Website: bh-photo
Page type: gifting
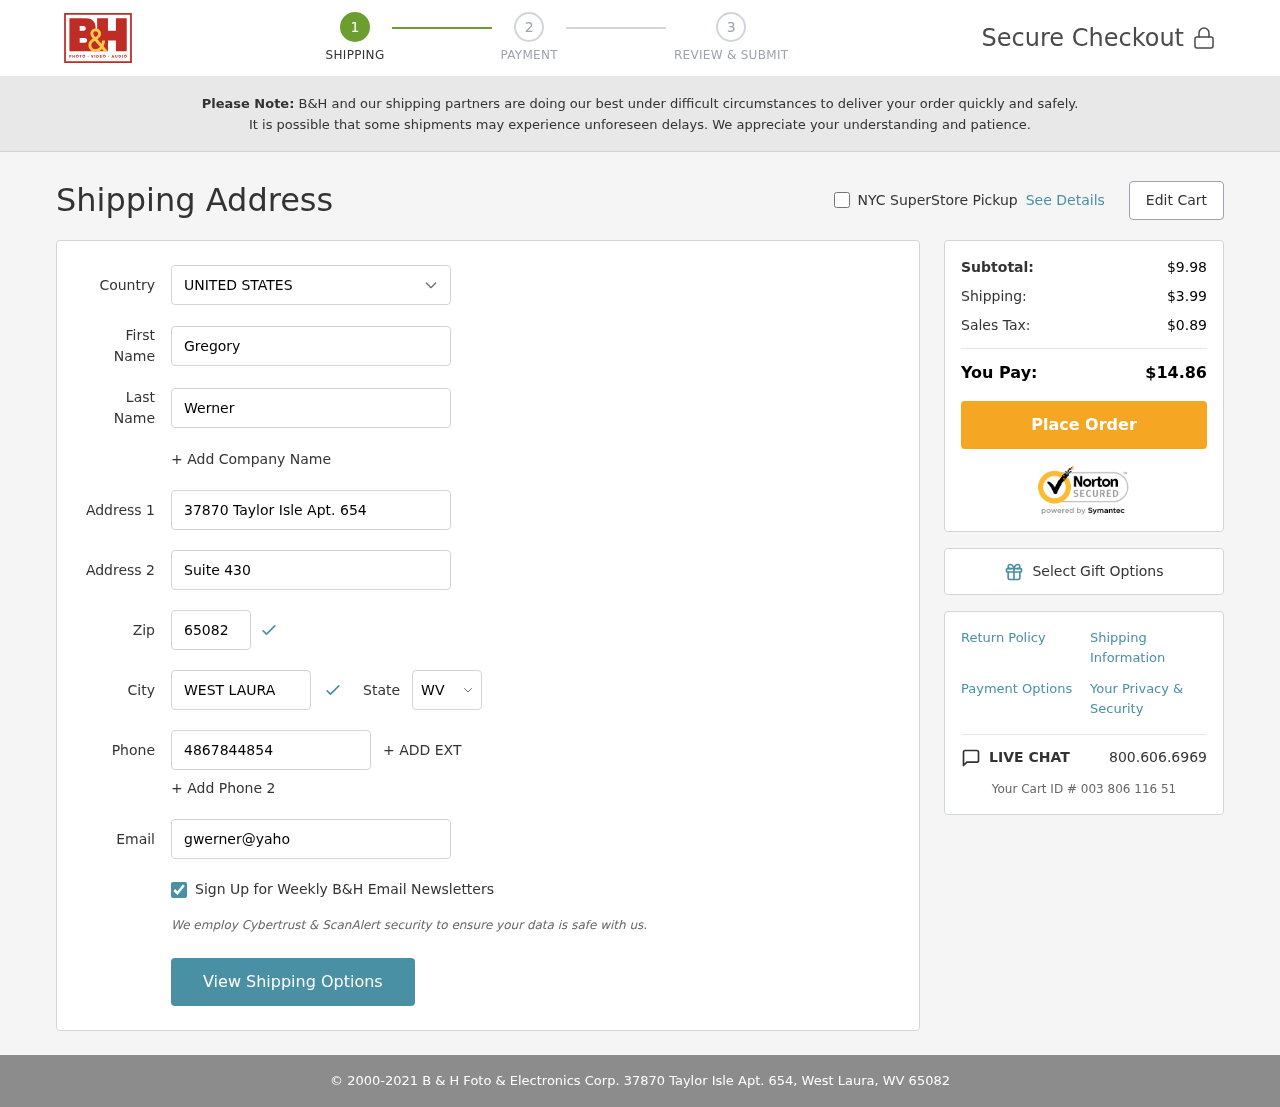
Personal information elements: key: PII_CITY
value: West Laura
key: PII_COUNTRY
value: United States
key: PII_EMAIL
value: gwerner@yahoo.com
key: PII_FIRSTNAME
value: Gregory
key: PII_LASTNAME
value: Werner
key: PII_PHONE
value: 4867844854
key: PII_POSTCODE
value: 65082
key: PII_STATE_ABBR
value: WV
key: PII_STREET
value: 37870 Taylor Isle Apt. 654
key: PII_STREET2
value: Suite 430
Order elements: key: ORDER_SUBTOTAL
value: $9.98
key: ORDER_SHIPPING_COST
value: $3.99
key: ORDER_TAX
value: $0.89
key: ORDER_TOTAL
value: $14.86
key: ORDER_ID
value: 003 806 116 51